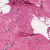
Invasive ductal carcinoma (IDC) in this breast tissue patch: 0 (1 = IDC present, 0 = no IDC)